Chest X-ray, AP view. Patient: 55 years old, sex M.
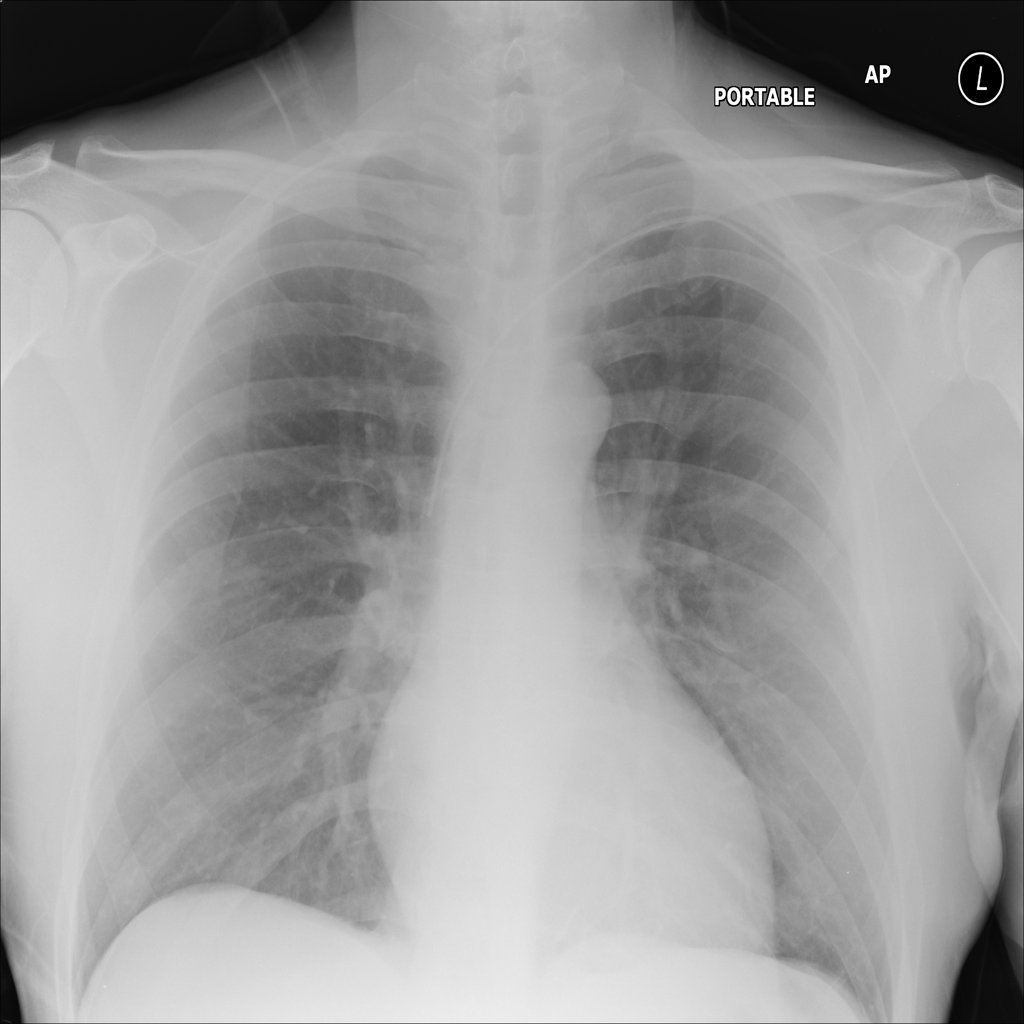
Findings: No Finding